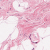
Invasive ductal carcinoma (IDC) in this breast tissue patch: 0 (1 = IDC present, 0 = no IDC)